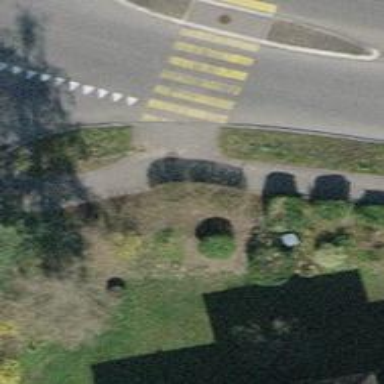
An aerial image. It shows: Sidewalk along the footway.